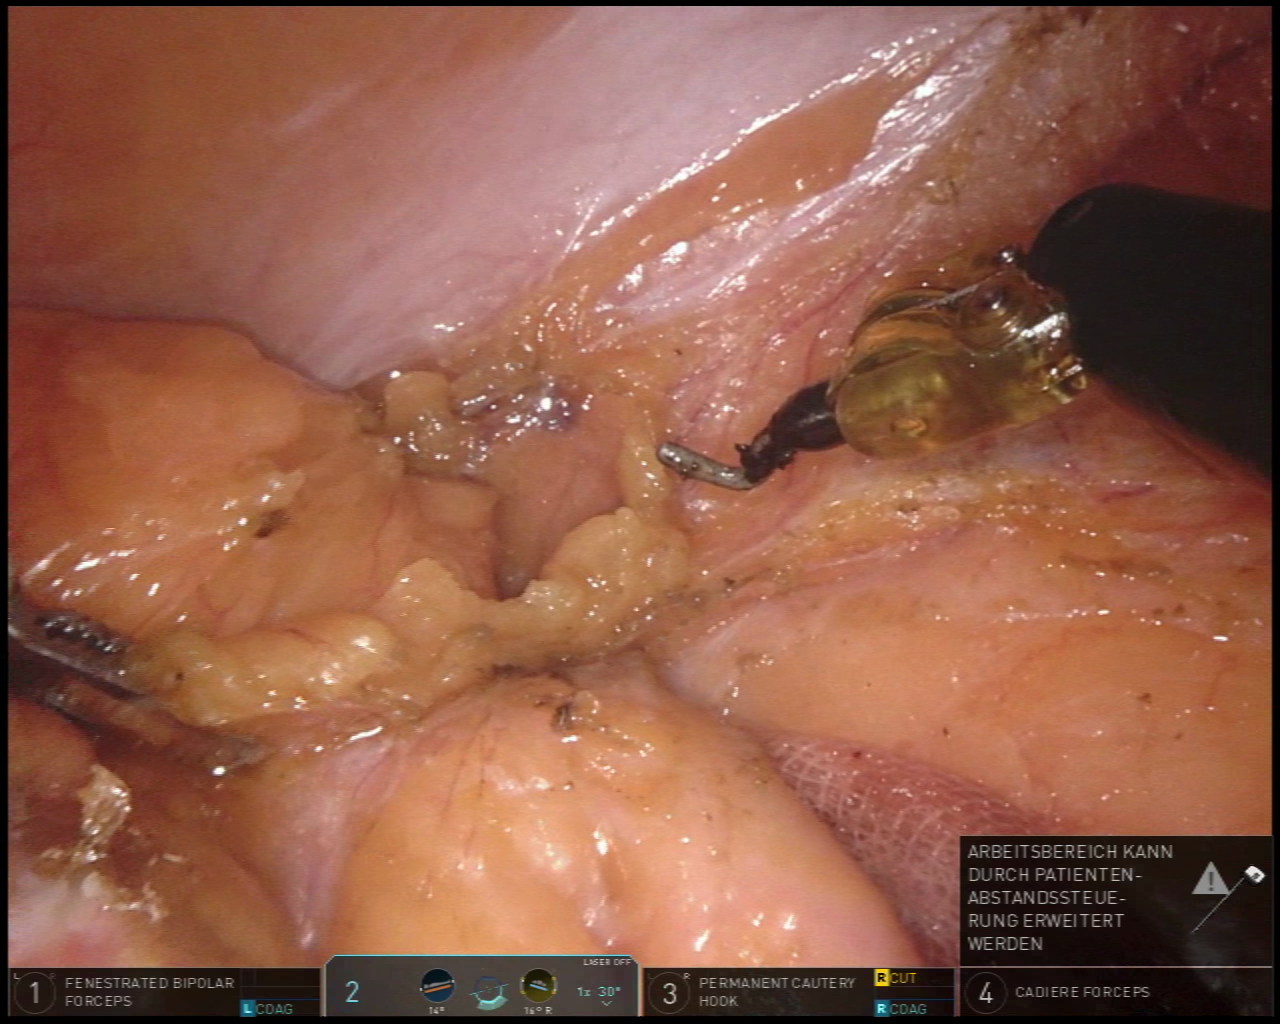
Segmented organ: abdominal_wall
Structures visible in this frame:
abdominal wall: yes
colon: no
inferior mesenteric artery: no
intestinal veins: no
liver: no
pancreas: no
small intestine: no
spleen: no
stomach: no
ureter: no
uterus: no
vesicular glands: no